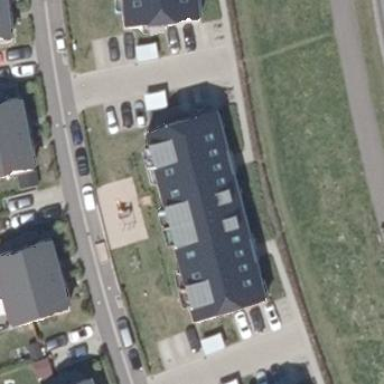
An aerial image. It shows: Terrace building.